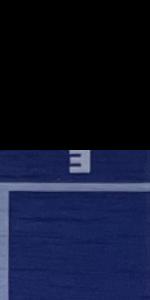
Label: Empty